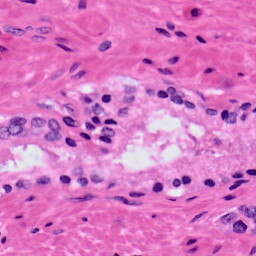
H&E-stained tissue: Prostate